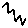
Label: zigzag